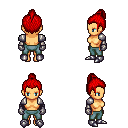
a pixel art fantasy rpg character, female body template, human, tanned skin, steel arm armor, teal pants, red short topknot hairstyle, metal gloves, metal boots, four views (front, back, left, right), 2x2 character sprite sheet, small pixel art, hard edges, no anti-aliasing